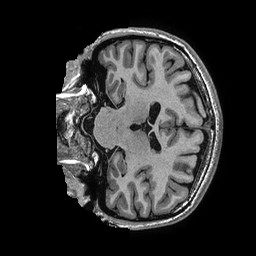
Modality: T1w
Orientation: coronal
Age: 32
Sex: female
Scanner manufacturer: ge
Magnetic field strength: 3 T
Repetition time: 0.006952 s
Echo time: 0.00292 s